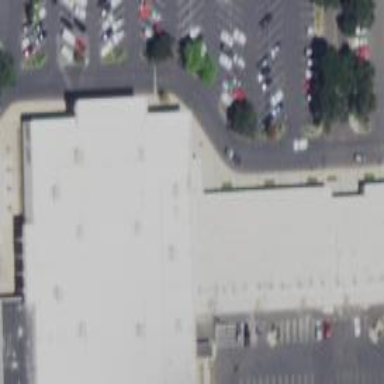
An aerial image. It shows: Building.